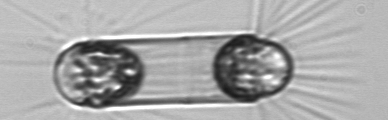
Label: Corethron_hystrix